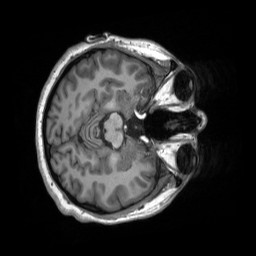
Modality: T1w
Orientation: axial
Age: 24
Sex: female
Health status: healthy
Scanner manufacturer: siemens
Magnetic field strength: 3 T
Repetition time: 2.53 s
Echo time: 0.00219 s